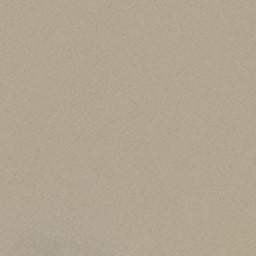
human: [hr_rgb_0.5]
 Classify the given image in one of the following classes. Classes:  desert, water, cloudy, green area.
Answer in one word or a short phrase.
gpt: desert